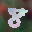
Label: 8